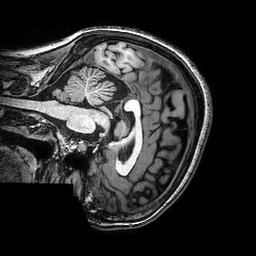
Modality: T1w
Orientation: sagittal
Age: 37
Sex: female
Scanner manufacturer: philips
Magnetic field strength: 3 T
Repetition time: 0.008155 s
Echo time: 0.00373 s